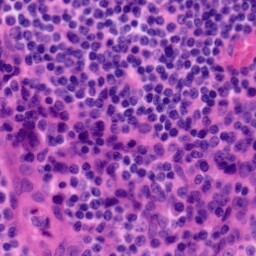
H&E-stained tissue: Tonsil